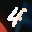
Label: 4